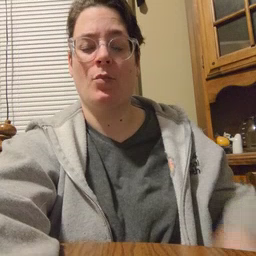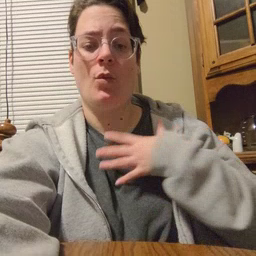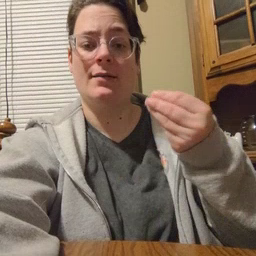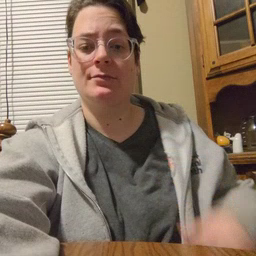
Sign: white